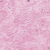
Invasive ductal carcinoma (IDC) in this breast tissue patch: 0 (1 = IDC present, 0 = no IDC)